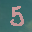
Label: 5